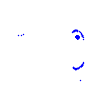
Particle: proton